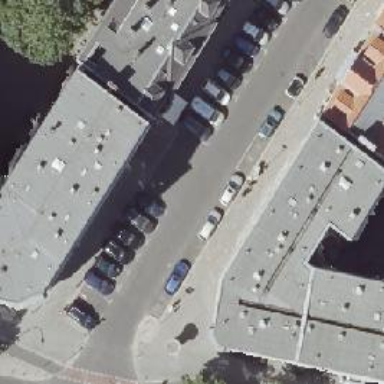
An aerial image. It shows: Parking lane with asphalt surface.